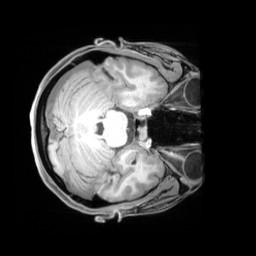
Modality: T1w
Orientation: axial
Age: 20
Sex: female
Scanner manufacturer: siemens
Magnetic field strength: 3 T
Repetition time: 1.97 s
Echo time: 0.00206 s